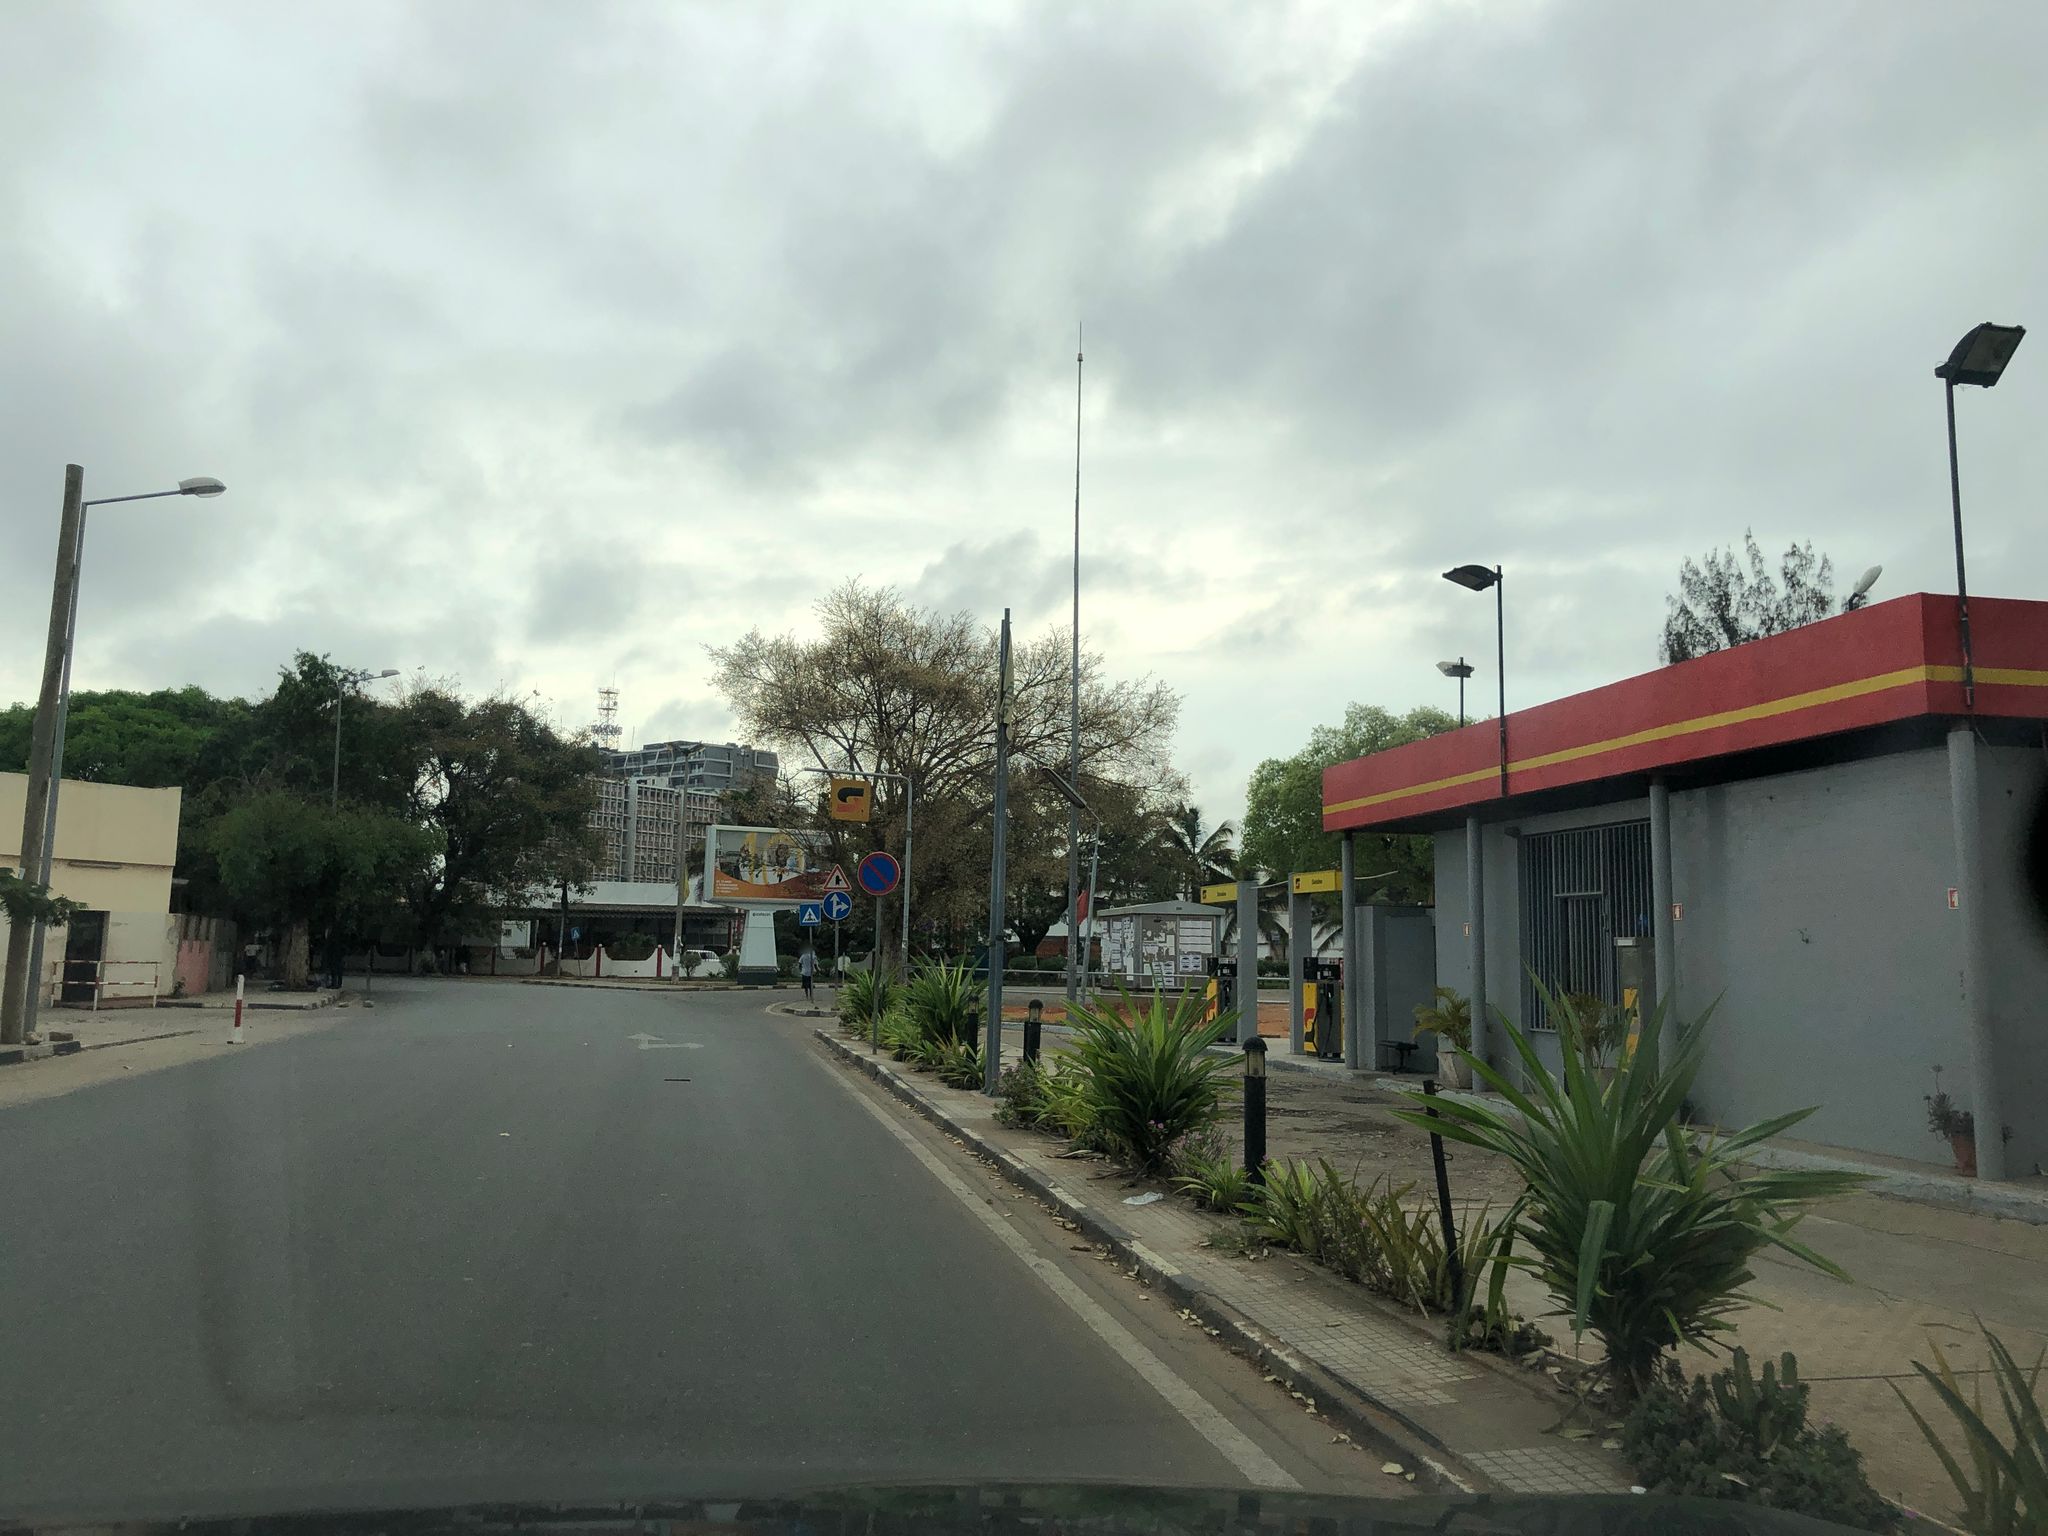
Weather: cloudy
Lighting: day
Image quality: good
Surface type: driving surface
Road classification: unclassified
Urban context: urban centre
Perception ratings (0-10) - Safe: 2.62, Lively: 8.89, Beautiful: 7.66, Boring: 3.55, Depressing: 4.73, Wealthy: 4.04